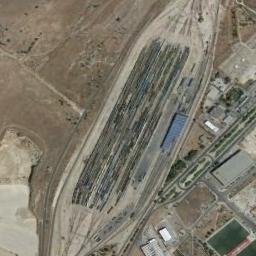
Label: railway_station